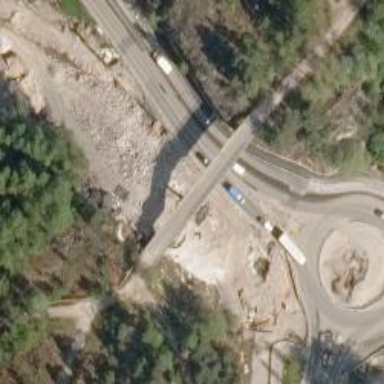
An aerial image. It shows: Bridge support pillar created as man-made structure.